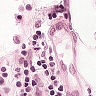
Metastatic tissue present: yes